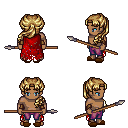
a pixel art fantasy rpg character, male body template, human, dark skin, red tattered cape, magenta pants, blonde princess hairstyle, cloth bracers, brown slippers, spear, four views (front, back, left, right), 2x2 character sprite sheet, small pixel art, hard edges, no anti-aliasing